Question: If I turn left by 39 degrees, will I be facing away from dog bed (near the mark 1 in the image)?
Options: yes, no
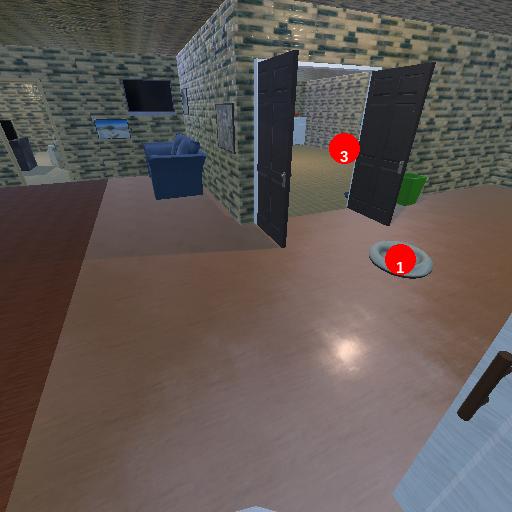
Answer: yes